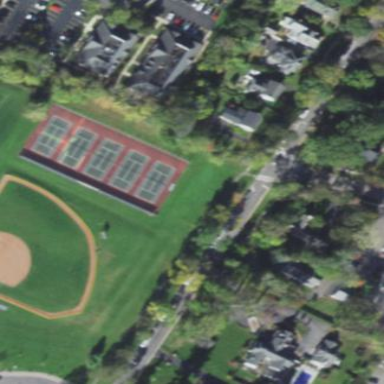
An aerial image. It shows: Tennis court on pitch designated for leisure land.